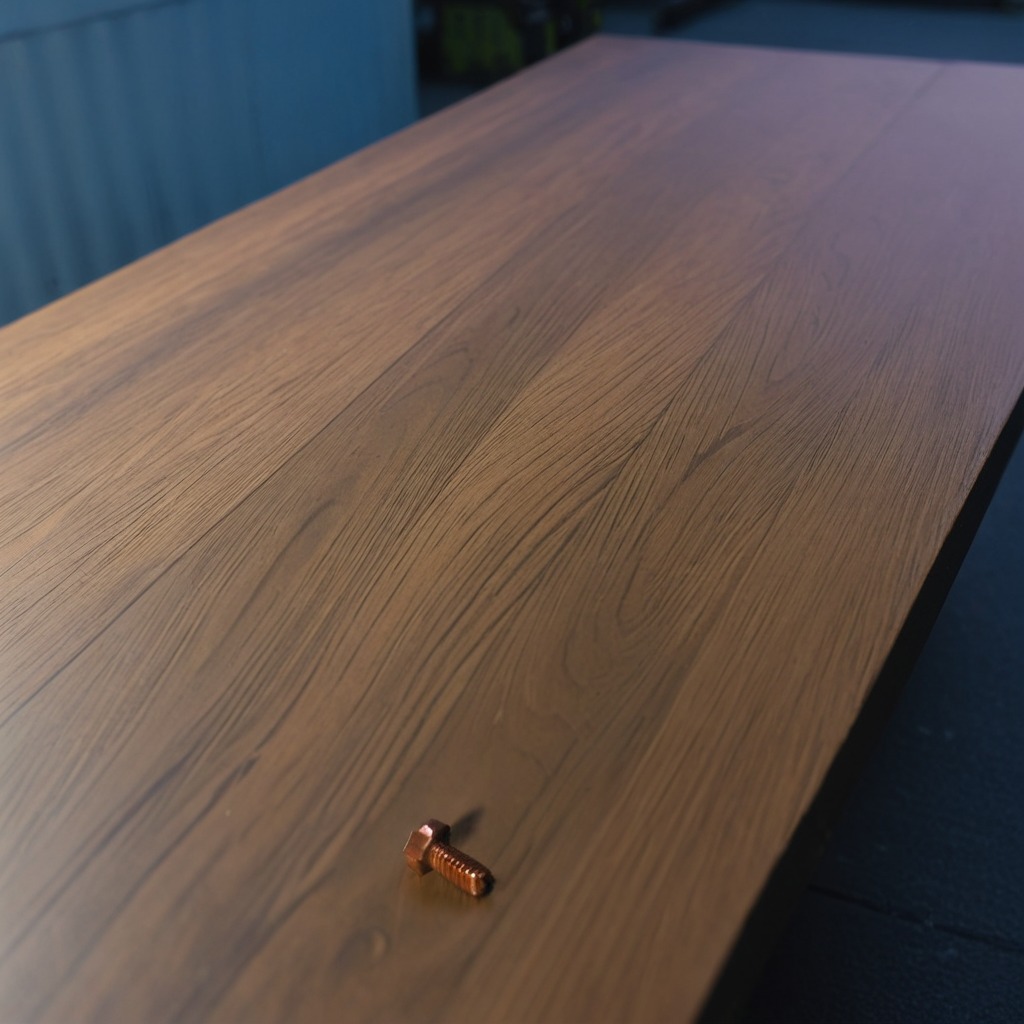
A metal screw lies on the old table in a small garage at twilight.